Field crop: maize
Growth stage: 2
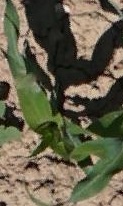
Species: maize